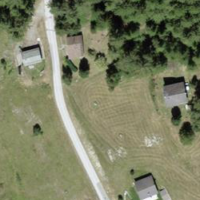
EUNIS habitat code: 26
Species observed at this site:
Rhododendron ferrugineum
Parnassia palustris
Matricaria discoidea
Calluna vulgaris
Sambucus racemosa
Rumex alpinus
Alnus alnobetula